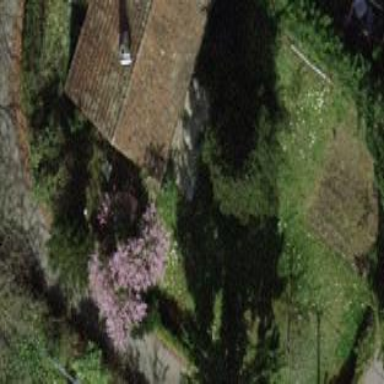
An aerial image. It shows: Garden surrounded by fence.